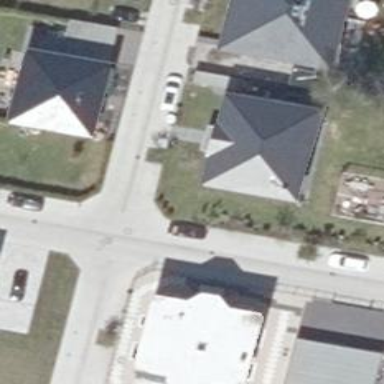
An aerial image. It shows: Residential road.